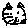
Label: cat